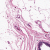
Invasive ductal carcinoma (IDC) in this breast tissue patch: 0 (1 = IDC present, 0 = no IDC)